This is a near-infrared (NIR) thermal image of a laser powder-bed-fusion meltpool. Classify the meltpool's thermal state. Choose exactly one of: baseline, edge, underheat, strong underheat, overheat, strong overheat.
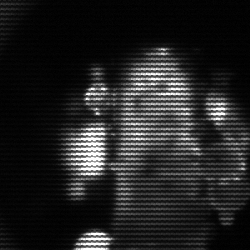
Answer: strong underheat